Aerial crown-view tile of a tropical tree (Barro Colorado Island, Panama), acquired 20250124:
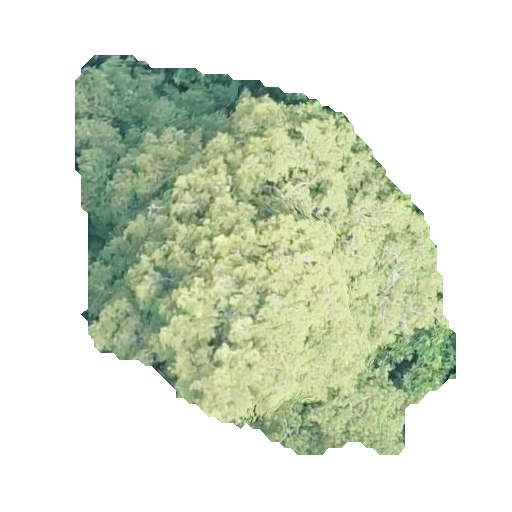
Species: Virola surinamensis
GBIF accepted scientific name: Virola surinamensis
Crown area: 163.674 m²